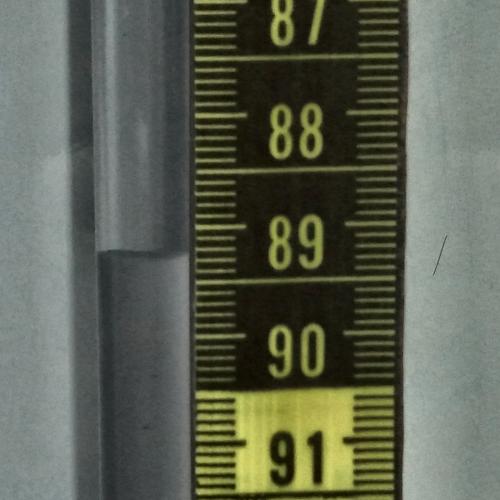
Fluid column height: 89.2 cm